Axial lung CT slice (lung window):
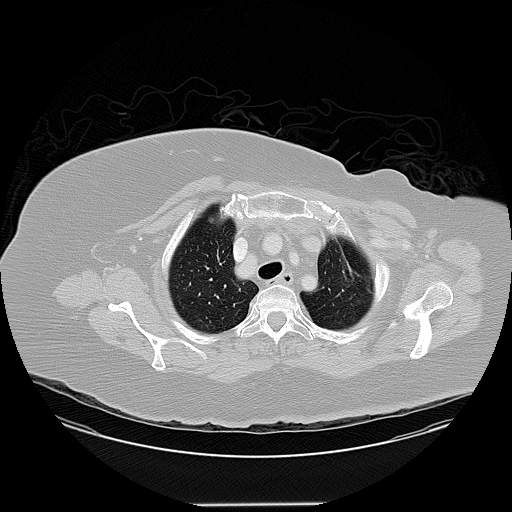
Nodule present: no